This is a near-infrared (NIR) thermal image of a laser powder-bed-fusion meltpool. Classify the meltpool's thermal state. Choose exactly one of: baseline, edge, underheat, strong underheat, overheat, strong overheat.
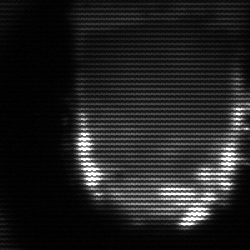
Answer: baseline